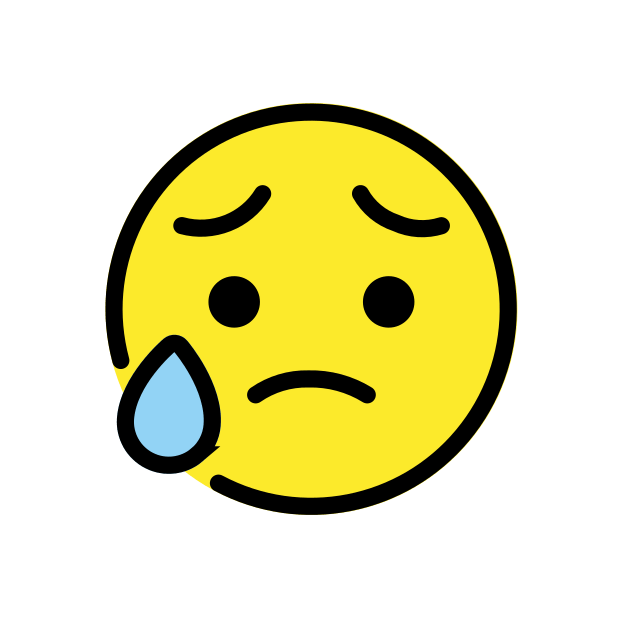
Emoji: 😥
Name: disappointed but relieved face
Unicode: 0x1f625